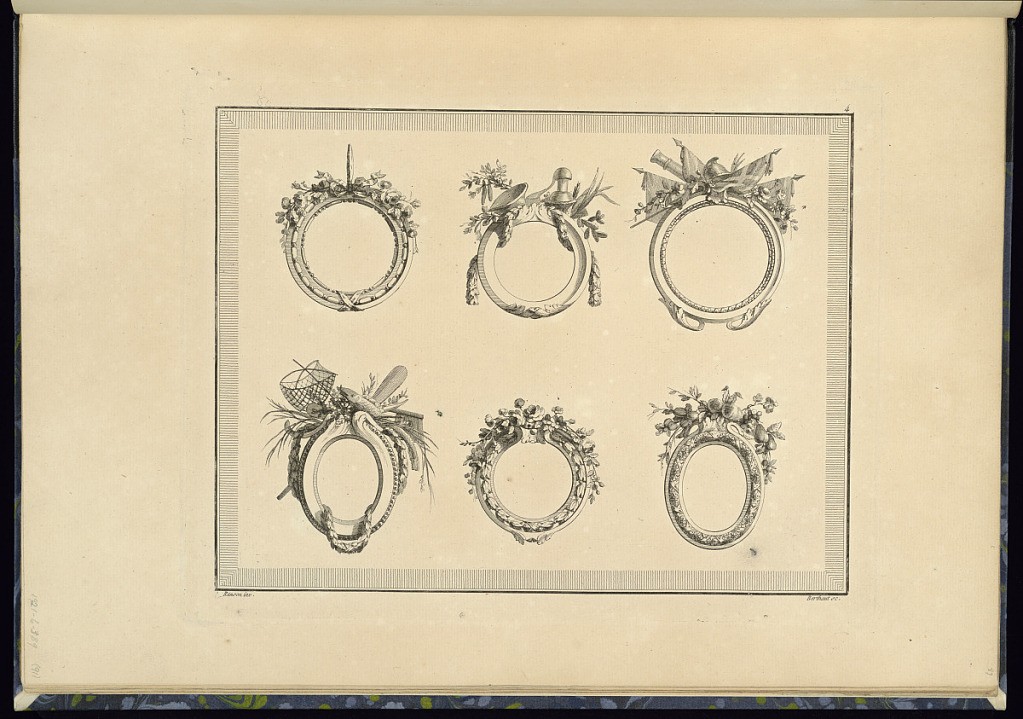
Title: Six Medallion or Frame Designs
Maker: Pierre Ranson, French, 1736–1786
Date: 1778
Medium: Etching on laid paper
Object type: Print
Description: Six designs for medallions or frames, oval and round, decorated with moldings and topped with trophies. The ornament and motifs include laurel leaves, ribbon, scrolling acanthus leaves, lamb's tongue, foliate branches, flowers, fruit, festoon of leaves, distilling apparatus, helmet, cannon, spears with flags, rosettes, nets, paddle, and fish. The plate is numbered and signed.